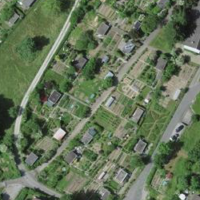
EUNIS habitat code: 53
Species observed at this site:
Pseudochorthippus parallelus